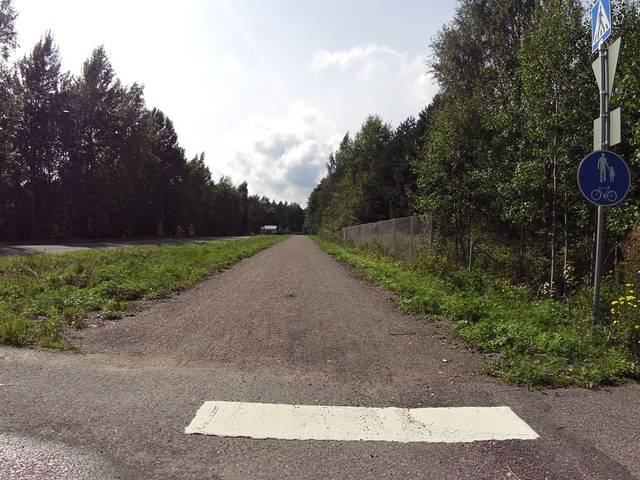
Region: Finland
Coordinates: 60.148, 24.717